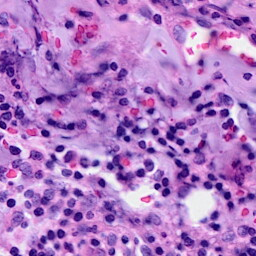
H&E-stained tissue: Breast